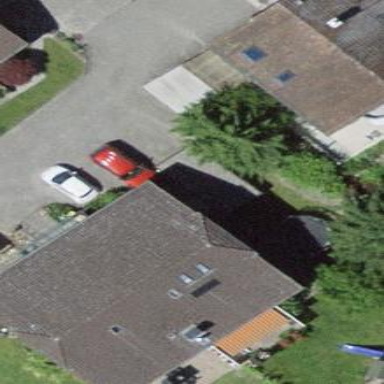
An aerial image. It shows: Terrace building.